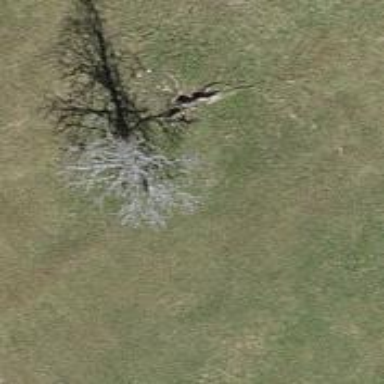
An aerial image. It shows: Evergreen needleleaved tree typically found in agricultural areas.